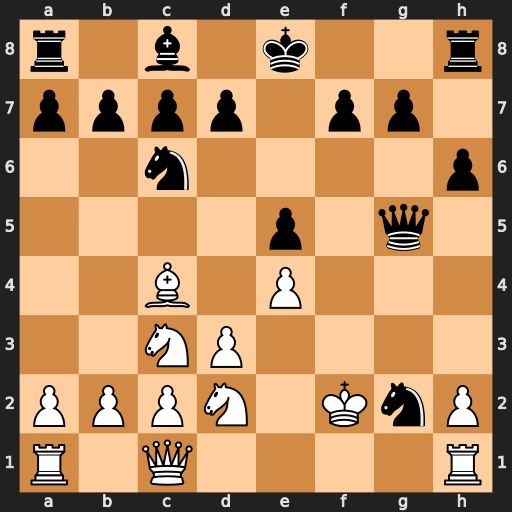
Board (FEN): r1b1k2r/pppp1pp1/2n4p/4p1q1/2B1P3/2NP4/PPPN1KnP/R1Q4R
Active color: w
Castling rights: kq
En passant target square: -
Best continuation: Rg1